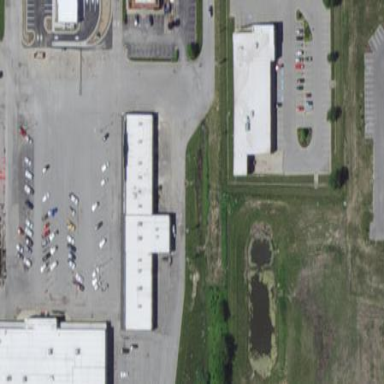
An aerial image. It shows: Retail area.